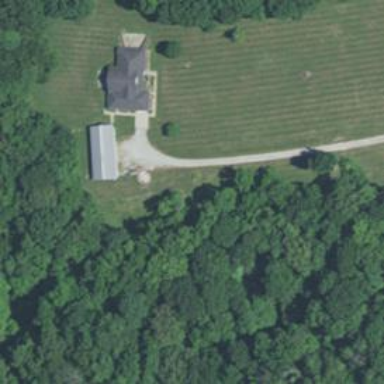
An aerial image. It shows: Driveway leading to service road.